Field crop: maize
Growth stage: 2
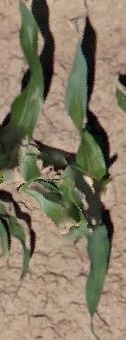
Species: maize